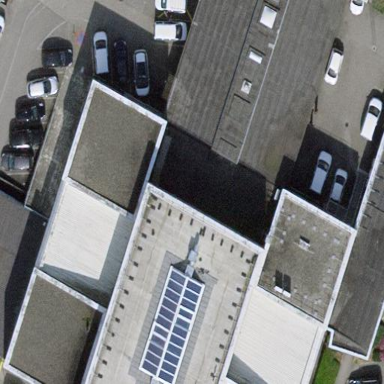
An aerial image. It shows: Office building.